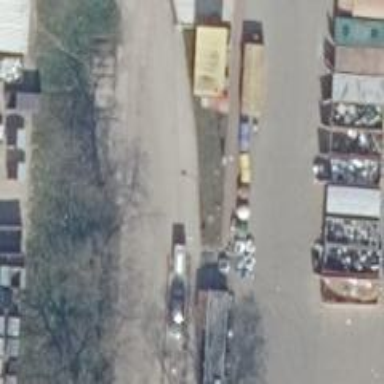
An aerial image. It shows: Recycling center that accepts scrap metal.